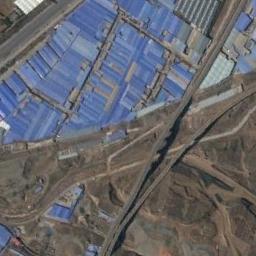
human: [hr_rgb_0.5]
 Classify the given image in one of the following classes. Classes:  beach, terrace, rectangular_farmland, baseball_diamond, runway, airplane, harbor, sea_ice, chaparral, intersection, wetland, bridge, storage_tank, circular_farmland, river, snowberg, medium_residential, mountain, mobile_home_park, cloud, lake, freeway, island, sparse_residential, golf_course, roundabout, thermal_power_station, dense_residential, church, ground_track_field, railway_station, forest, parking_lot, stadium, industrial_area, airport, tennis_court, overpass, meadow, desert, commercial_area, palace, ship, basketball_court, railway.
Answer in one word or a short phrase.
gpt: industrial_area